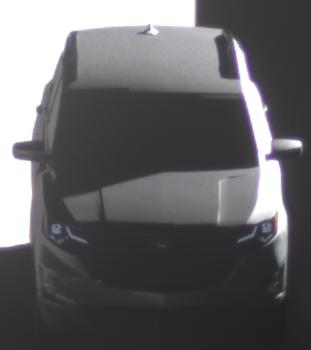
Make: Chevrolet
Model: Equinox
Detailed model: Gen. 2
Model produced from: 2015
Model produced until: 2017
Doors: 5
Color: gray
Road condition: dry road
Daytime: sunrise or sunset
Contrast: high contrast